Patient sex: F
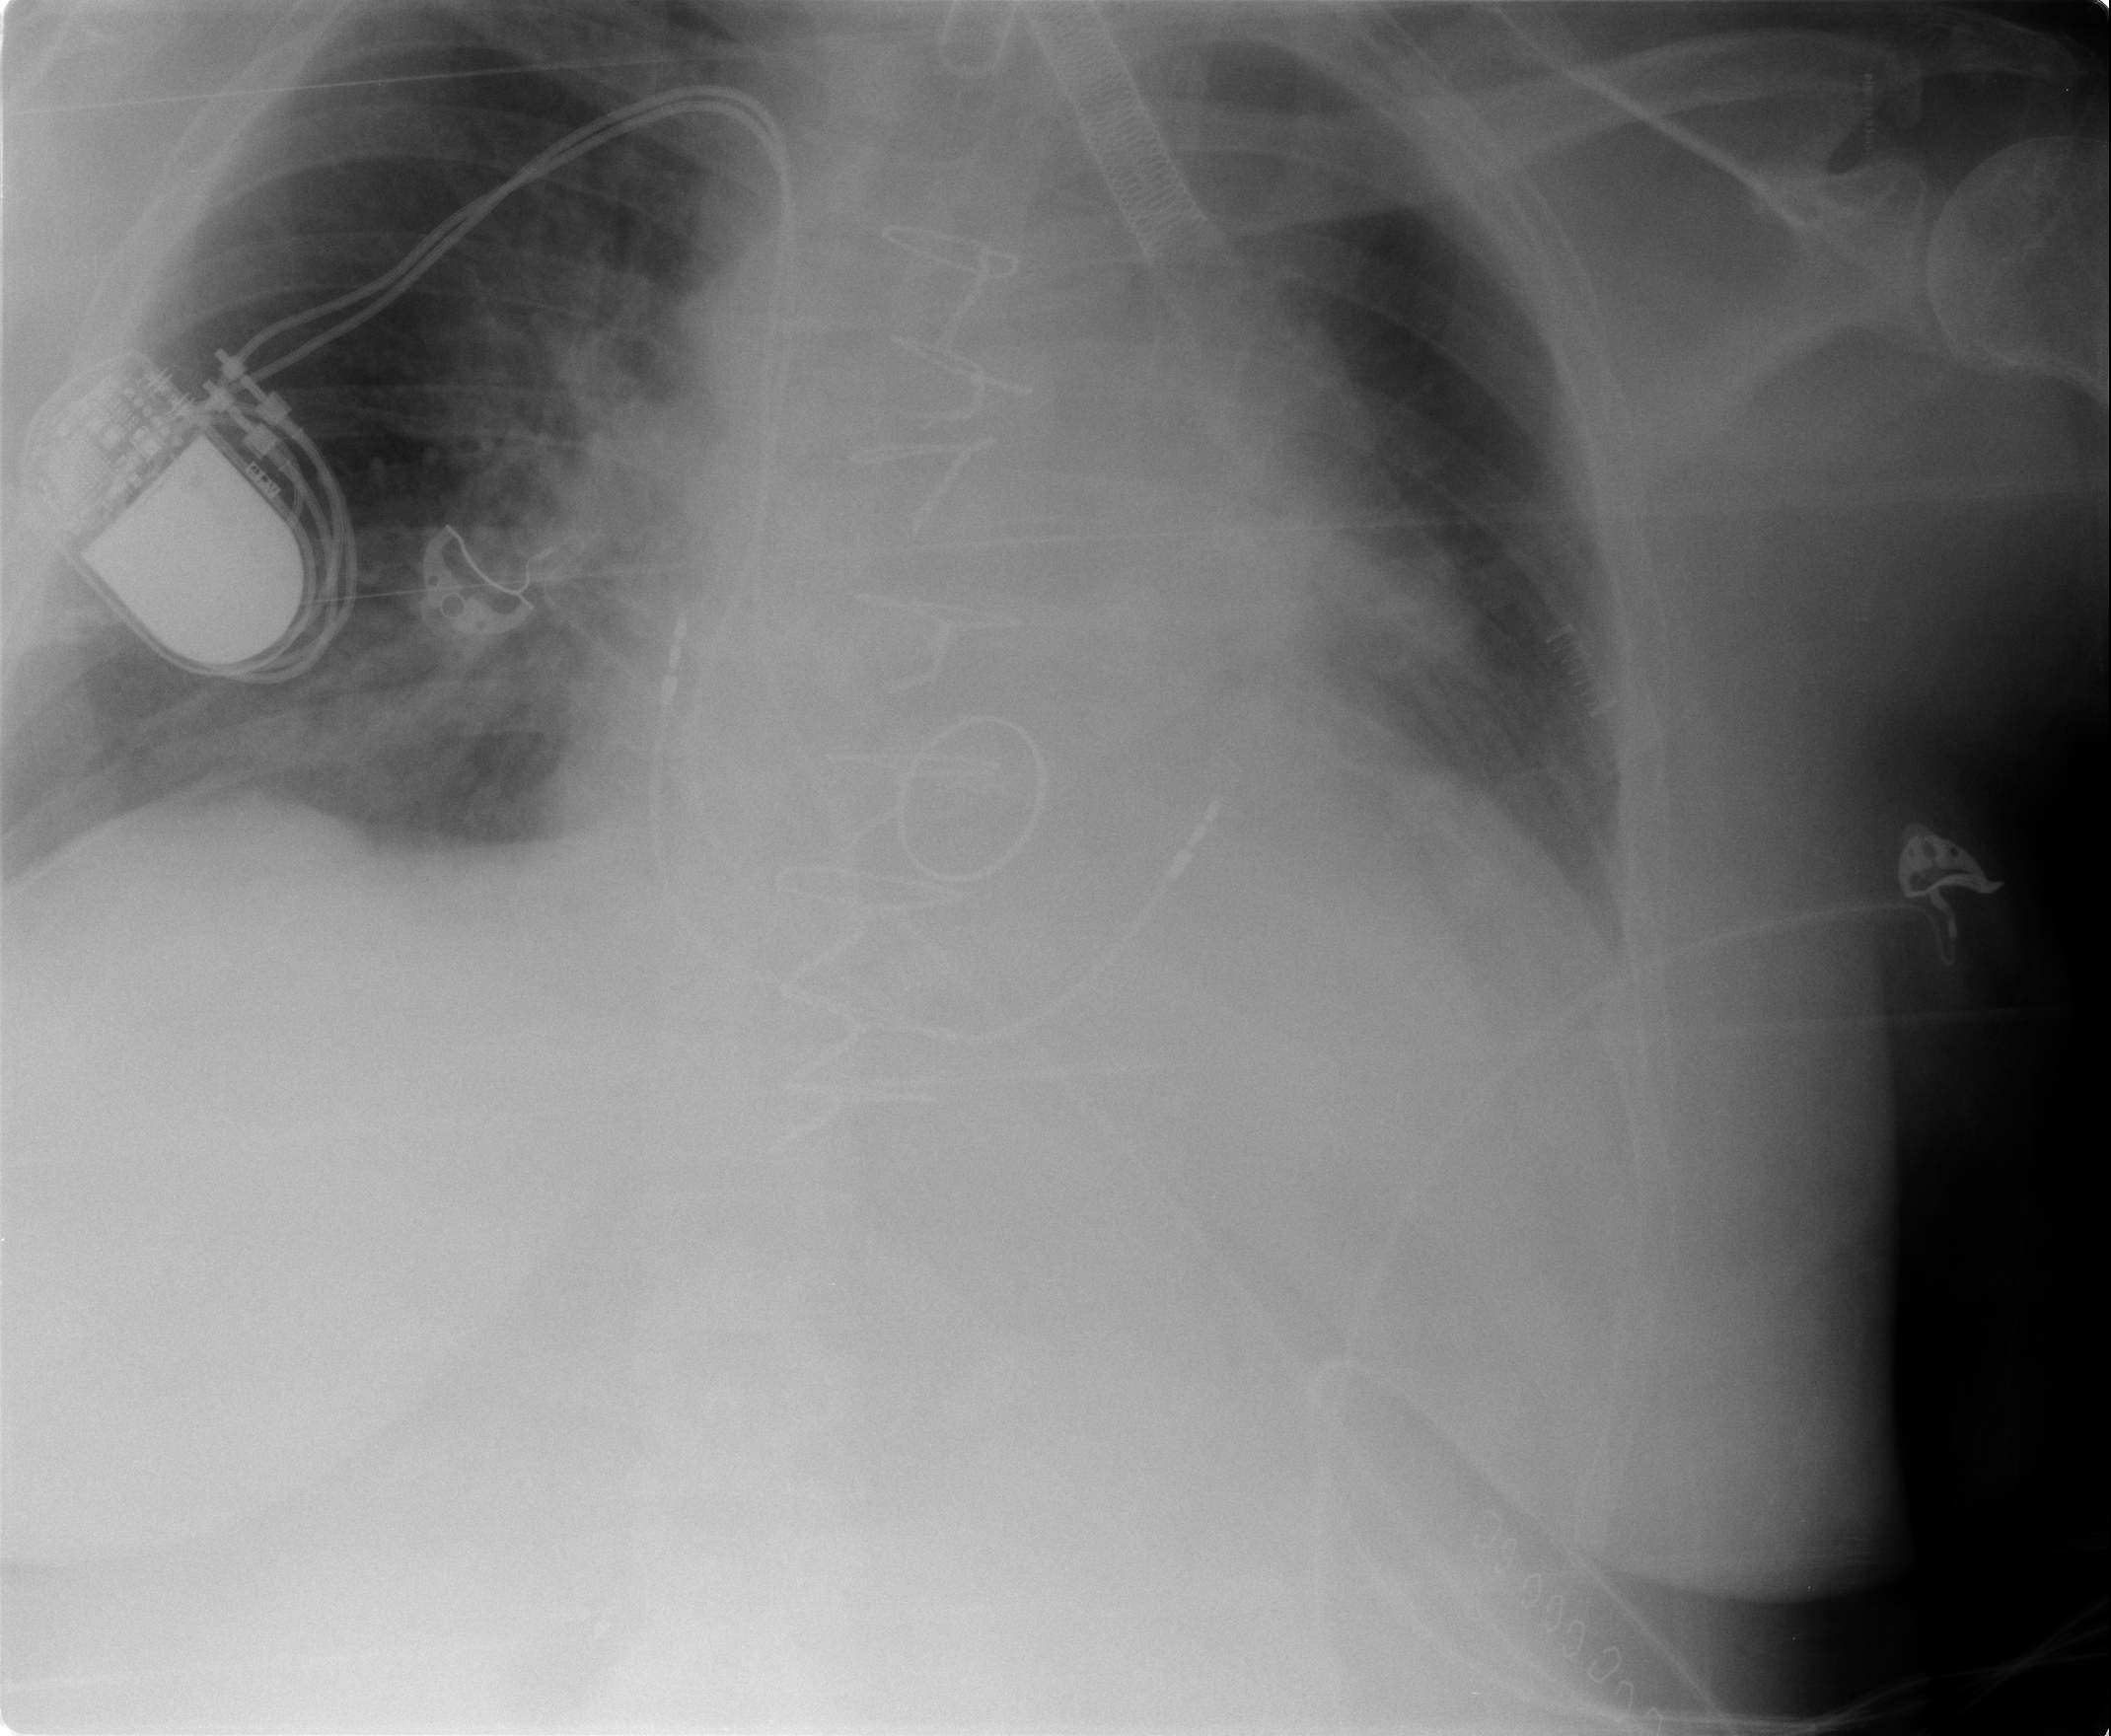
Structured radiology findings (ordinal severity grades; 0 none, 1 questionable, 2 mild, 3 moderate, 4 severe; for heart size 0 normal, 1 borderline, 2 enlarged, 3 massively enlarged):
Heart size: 1
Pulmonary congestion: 1
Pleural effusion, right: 0
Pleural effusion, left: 0
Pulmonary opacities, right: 0
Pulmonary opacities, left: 0
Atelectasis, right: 2
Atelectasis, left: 2